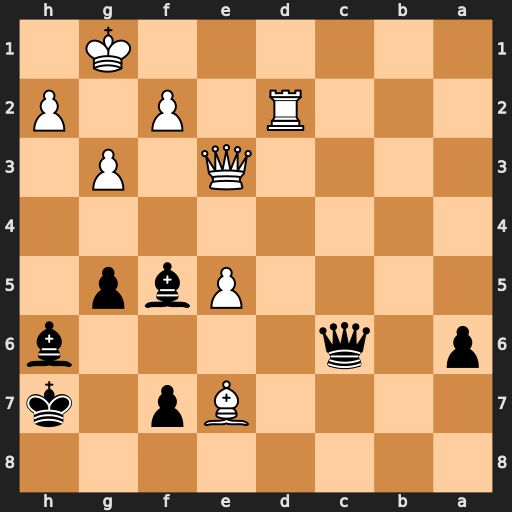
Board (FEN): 8/4Bp1k/p1q4b/4Pbp1/8/4Q1P1/3R1P1P/6K1
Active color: b
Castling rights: -
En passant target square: -
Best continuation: Qc1+ Kg2 Bh3+ Kxh3 g4+ Kh4 Bxe3